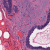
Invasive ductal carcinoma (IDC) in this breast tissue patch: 0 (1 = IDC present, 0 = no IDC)